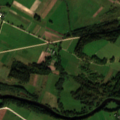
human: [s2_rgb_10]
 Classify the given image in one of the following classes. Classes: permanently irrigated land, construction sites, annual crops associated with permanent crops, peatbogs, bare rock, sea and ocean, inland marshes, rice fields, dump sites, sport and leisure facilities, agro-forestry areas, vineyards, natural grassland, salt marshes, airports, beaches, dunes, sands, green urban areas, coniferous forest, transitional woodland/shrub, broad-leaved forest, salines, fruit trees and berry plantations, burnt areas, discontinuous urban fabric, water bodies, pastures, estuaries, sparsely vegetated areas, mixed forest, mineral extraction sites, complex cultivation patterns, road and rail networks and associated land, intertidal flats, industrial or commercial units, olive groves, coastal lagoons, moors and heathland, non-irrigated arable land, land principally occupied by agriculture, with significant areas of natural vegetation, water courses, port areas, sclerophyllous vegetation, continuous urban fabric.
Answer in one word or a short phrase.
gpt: discontinuous urban fabric, non-irrigated arable land, complex cultivation patterns, land principally occupied by agriculture, with significant areas of natural vegetation, broad-leaved forest